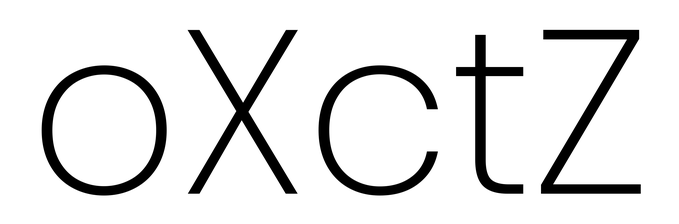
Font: Poppins-ExtraLight